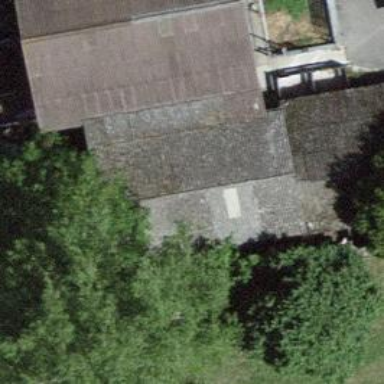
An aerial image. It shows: Sty building.